Question: I'm developing Keyboard Extension on iOS 8.3
While developing there is a memory leak somewhere after calling advanceToNextInputMode.
And the Responsible Frame and leaked Object are looks like totally out of my control.
Can anybody meet anything similar problem?

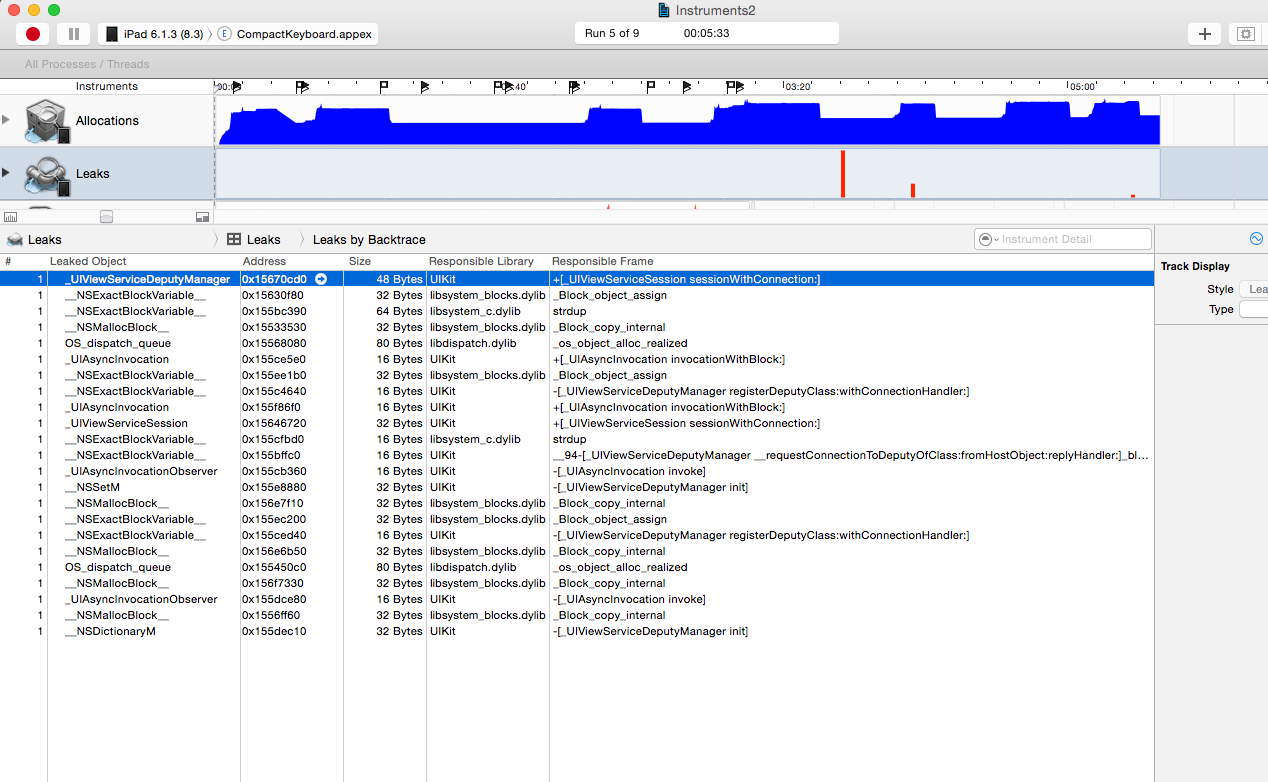
Answer: I have this problem. It is Apple's fault. The total amount of memory leaked is pretty tiny though. File a bug report so they'll take it more seriously (I've already filed, but more always help).